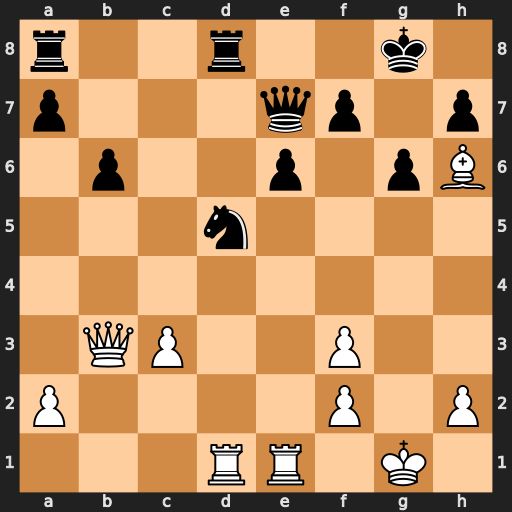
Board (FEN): r2r2k1/p3qp1p/1p2p1pB/3n4/8/1QP2P2/P4P1P/3RR1K1
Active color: w
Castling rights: -
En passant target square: -
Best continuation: Rxd5 Rxd5 Qxd5